Aerial crown-view tile of a tropical tree (Barro Colorado Island, Panama), acquired 20250217:
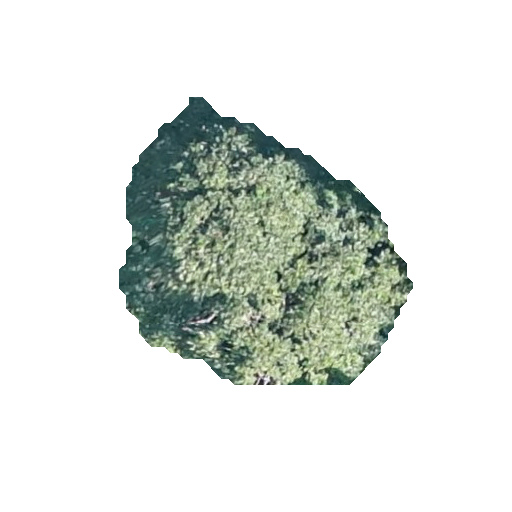
Species: Trattinnickia aspera
GBIF accepted scientific name: Trattinnickia aspera
Crown area: 86.176 m²